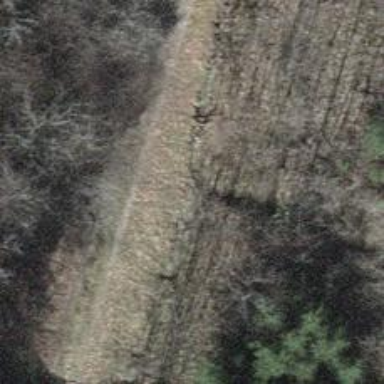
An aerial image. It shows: Ditch in the surroundings.